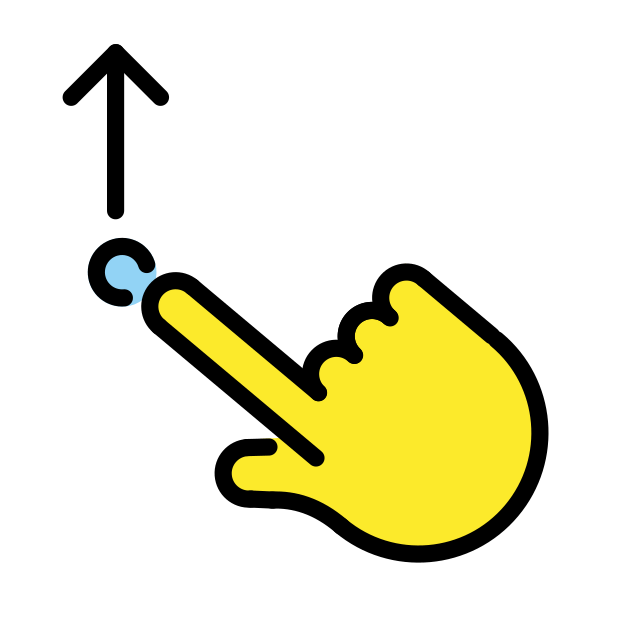
swipe up